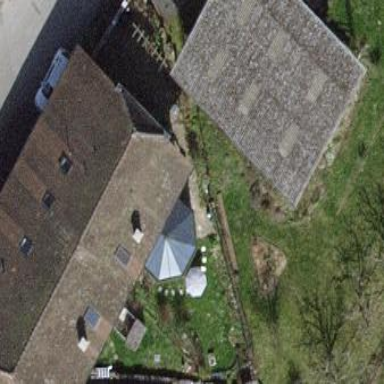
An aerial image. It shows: View of roof of building.